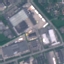
Land use / land cover: Industrial